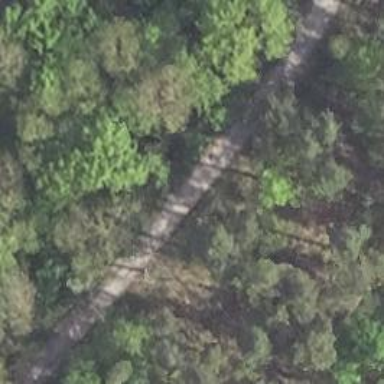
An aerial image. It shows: Track road with grade3 tracktype.